Question: I want to concatenate a string to display in a jquery 'alert'. I've followed the instructions, which seem pretty basic, on posts such as <URL>, however I'm not having any luck.
For example, this jquery code
'''
//Validate field values
var errors = "";
if (inputArray[0].length != 8) {
errors += "Life Master must be 8 digits"+'\n';
}
if (inputArray[1].length != 3) {
errors += "Market Segment must be 3 digist" + '\n';
}
if (ValidateDate(inputArray[3])) {
errors += "Invalid Effective Date" + '\n';
}
if (ValidateDate(inputArray[4])) {
errors += "Invalid Cancel Date";
}
if (errors != "") {
errors = "Please check the following:" + '\n' + errors;
alert(errors);
return false;
}
'''
creates an alert that looks like this:

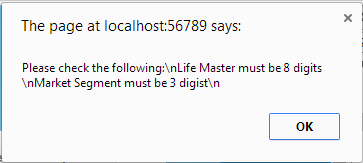
Answer: Just '
' not '\n'
like 'alert('one
two')'